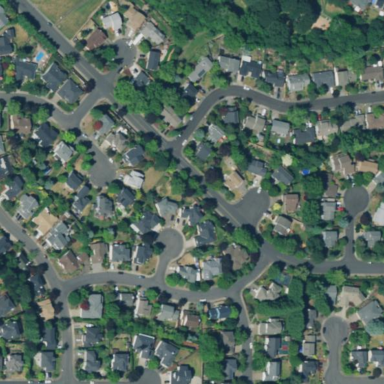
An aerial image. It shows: Single-family residential area.